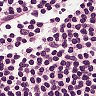
Metastatic tissue present: no